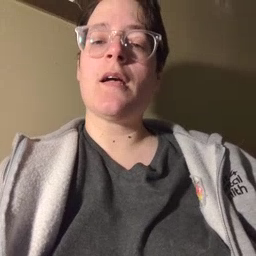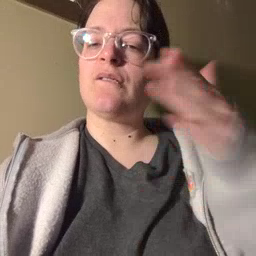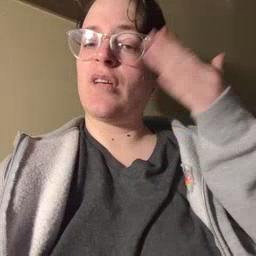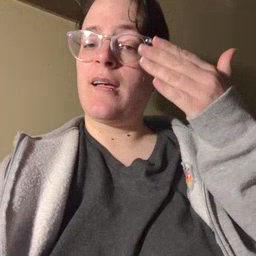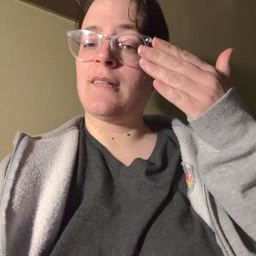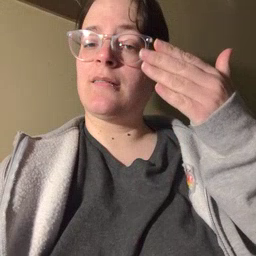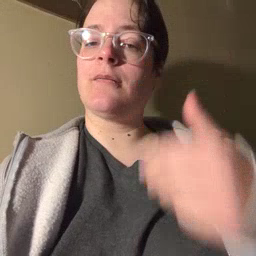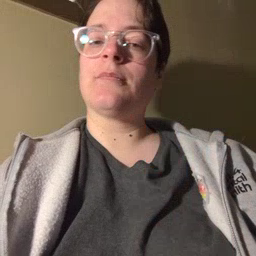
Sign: flag